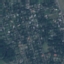
Label: Residential